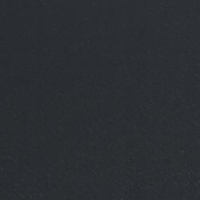
EUNIS habitat code: 14
Species observed at this site:
Dactylorhiza maculata